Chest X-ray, AP view. Patient: 43 years old, sex F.
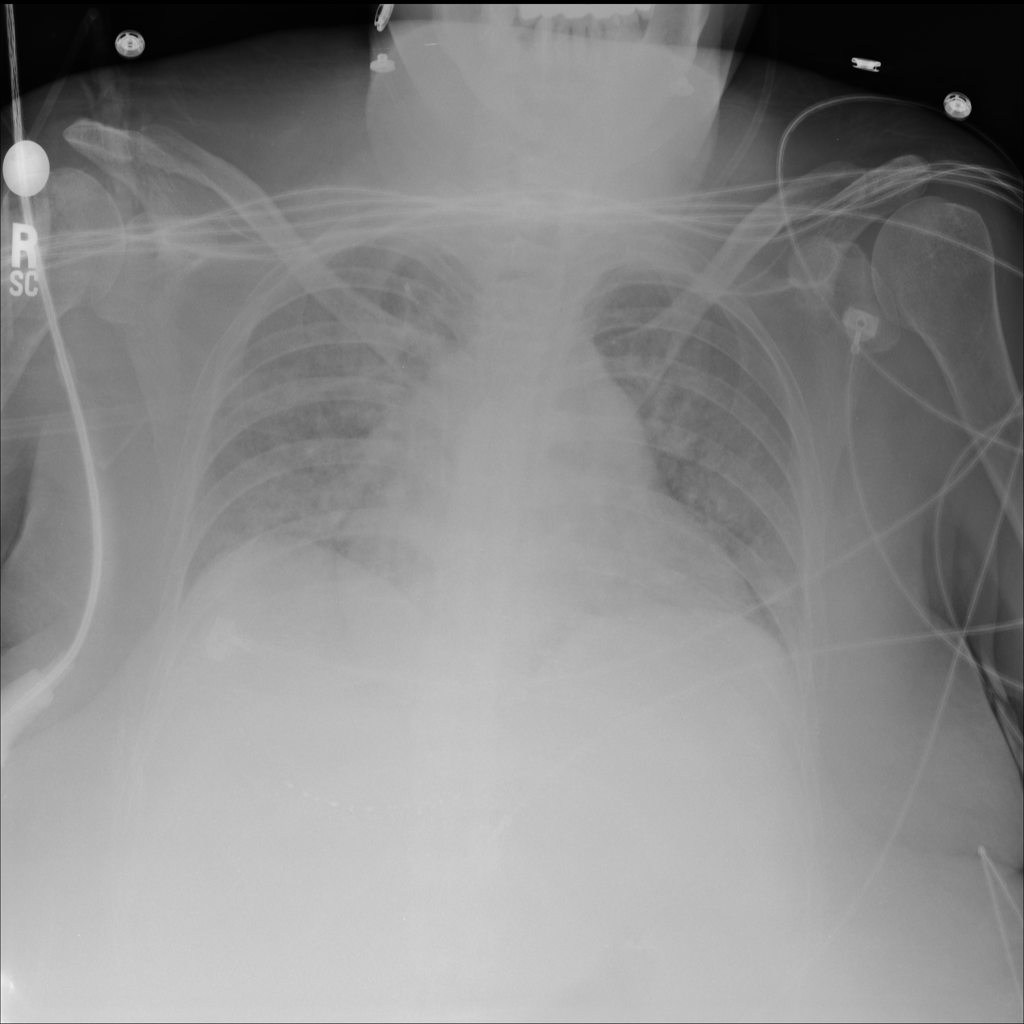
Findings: No Finding